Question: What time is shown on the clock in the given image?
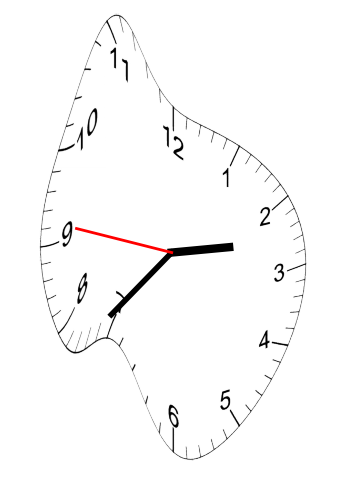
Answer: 02:36:46